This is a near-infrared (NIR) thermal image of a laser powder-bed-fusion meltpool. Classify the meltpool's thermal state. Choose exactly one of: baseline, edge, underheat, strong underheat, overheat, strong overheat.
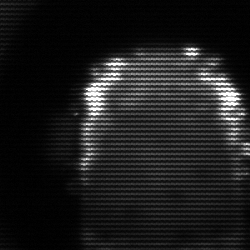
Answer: baseline